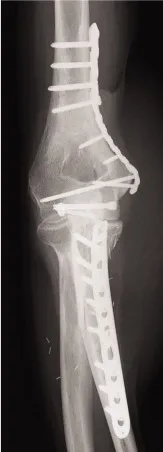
Follow-up radiograph and photograph obtained 2 years after the surgery. Anterior-posterior.
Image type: radiology (x_ray)